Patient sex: F
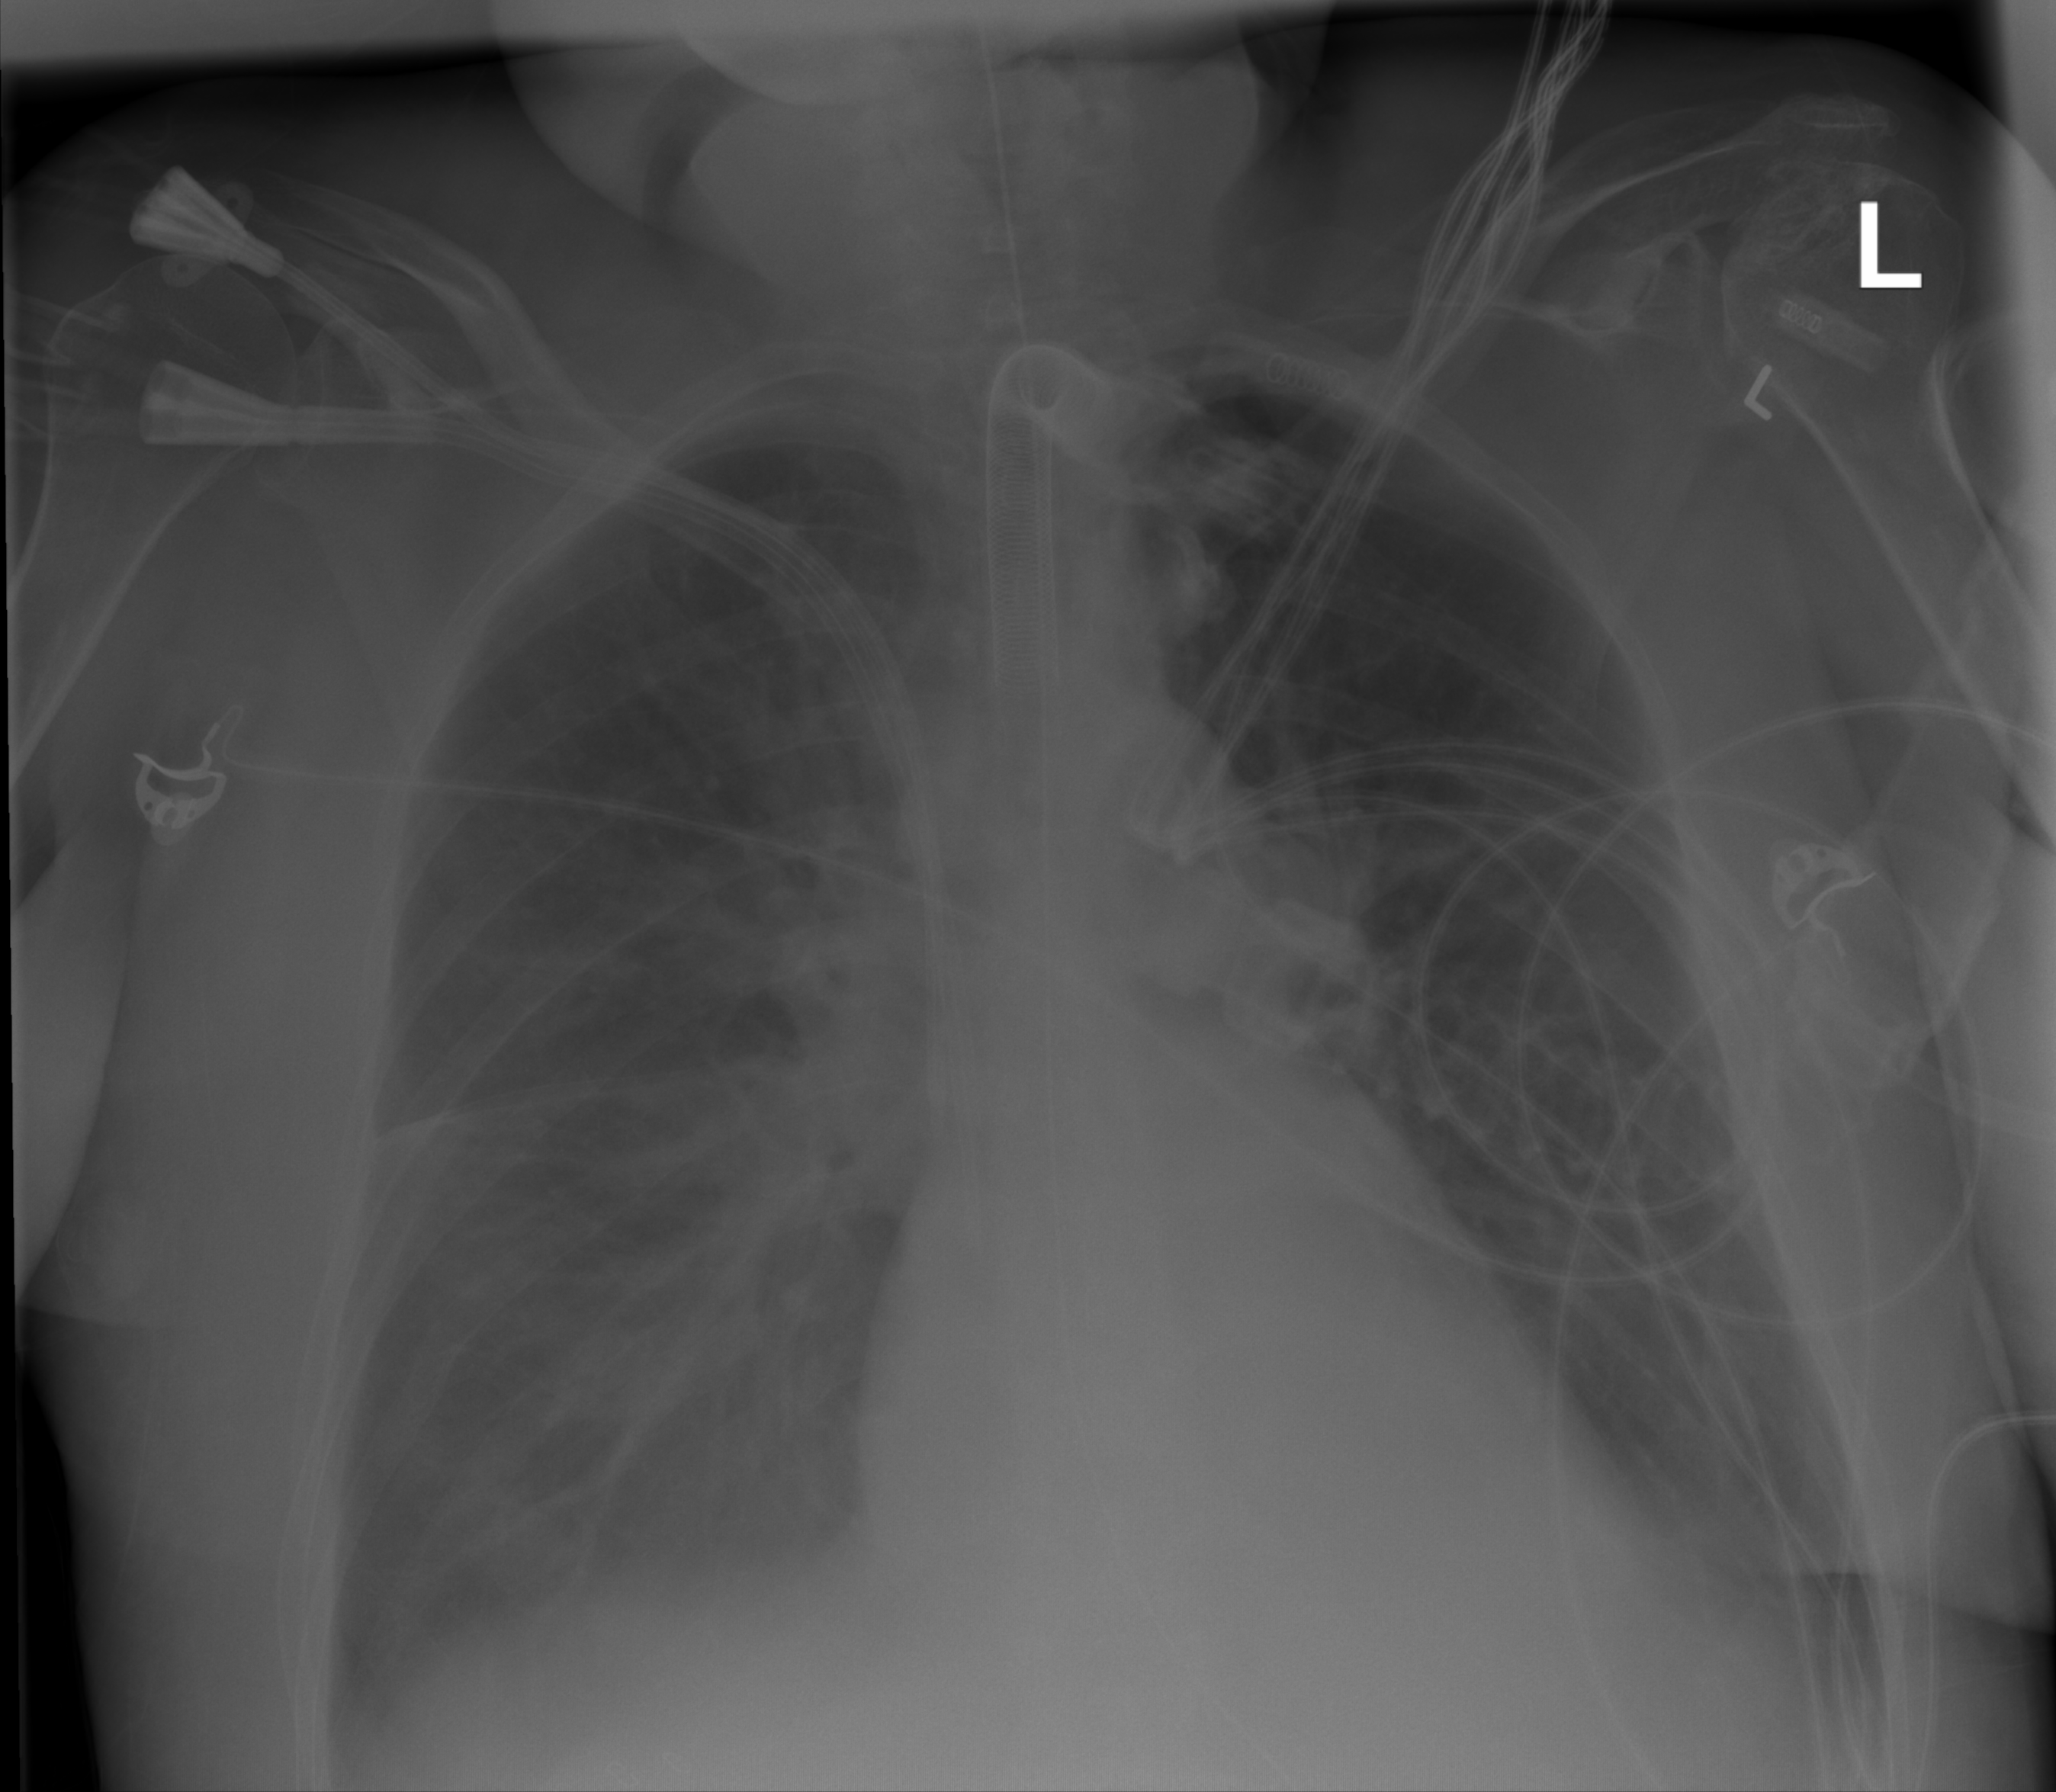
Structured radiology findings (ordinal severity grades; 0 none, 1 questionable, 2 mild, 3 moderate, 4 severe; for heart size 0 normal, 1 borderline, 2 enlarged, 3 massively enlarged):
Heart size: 0
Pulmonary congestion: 2
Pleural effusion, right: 2
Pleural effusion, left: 2
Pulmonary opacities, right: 3
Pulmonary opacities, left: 0
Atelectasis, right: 2
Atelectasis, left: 2